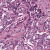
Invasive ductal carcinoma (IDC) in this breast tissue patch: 1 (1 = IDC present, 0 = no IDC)